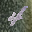
Label: 4